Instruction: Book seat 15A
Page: seats
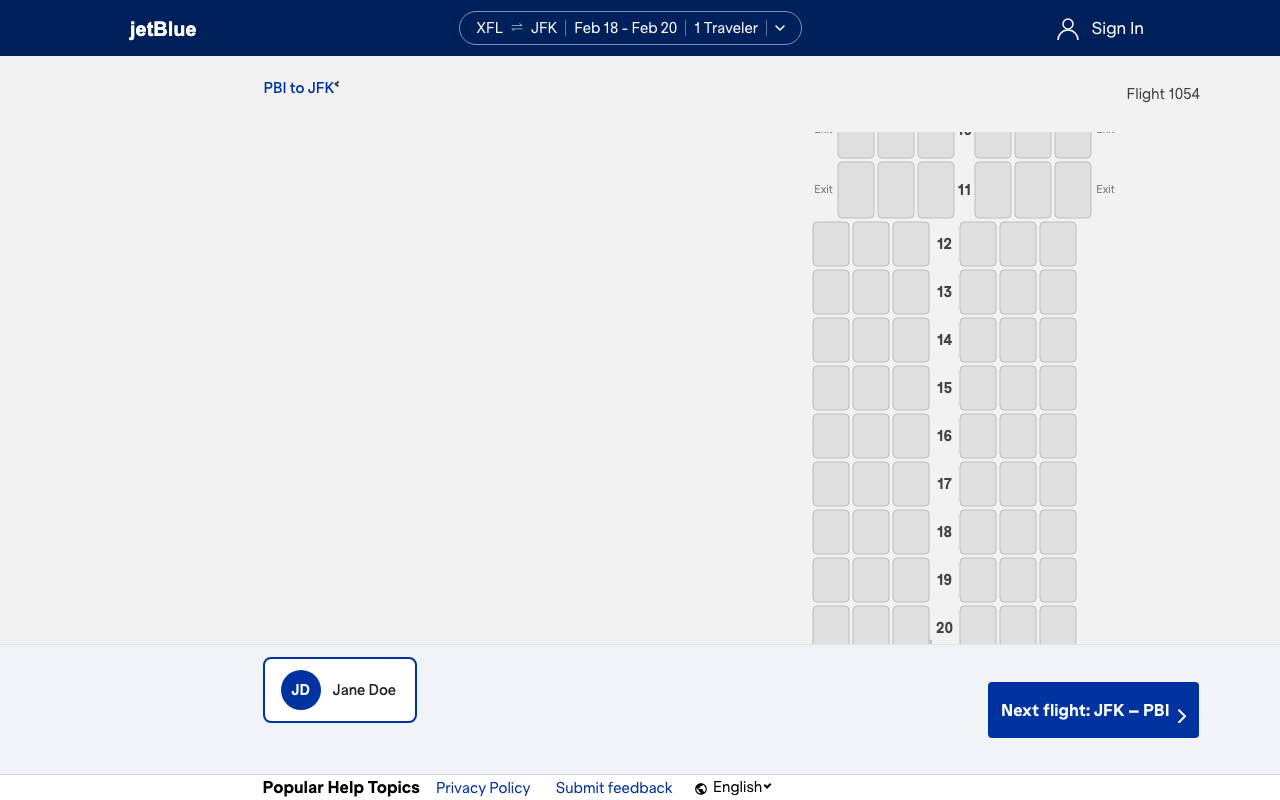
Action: click